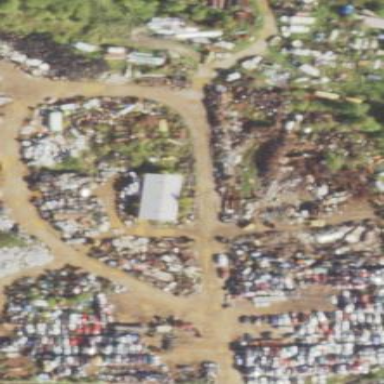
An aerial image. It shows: Industrial area designated for auto wrecking activities.